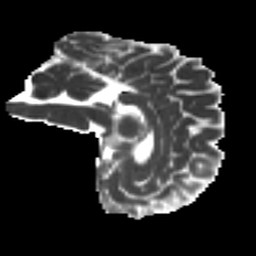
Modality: MD
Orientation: sagittal
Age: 25
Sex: male
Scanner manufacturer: ge
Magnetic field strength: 3 T
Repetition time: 7.8 s
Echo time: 0.061 s